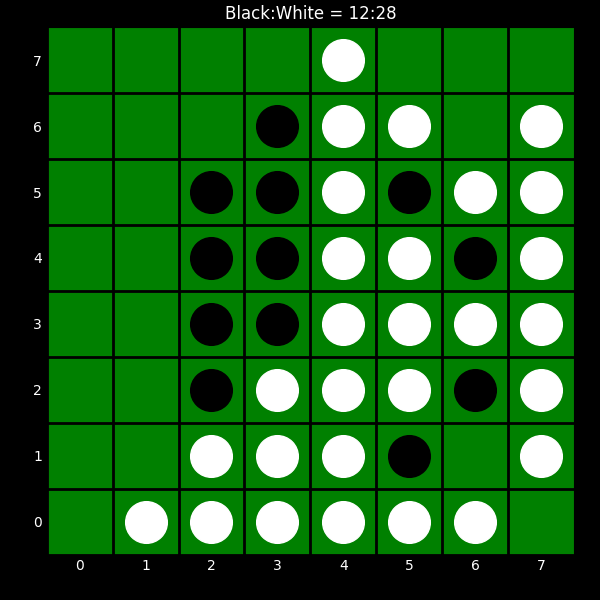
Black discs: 12
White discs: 28